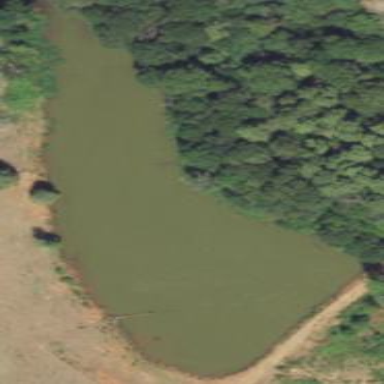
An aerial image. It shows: Reservoir surrounded by water.